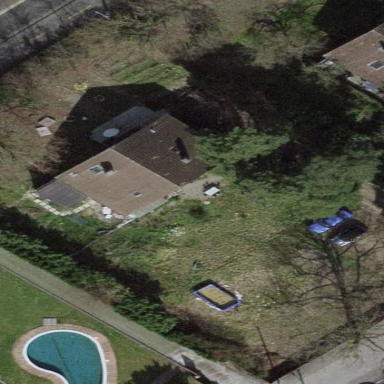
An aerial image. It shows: Garden enclosed by fence.